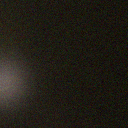
Screen state: off